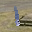
Label: 1